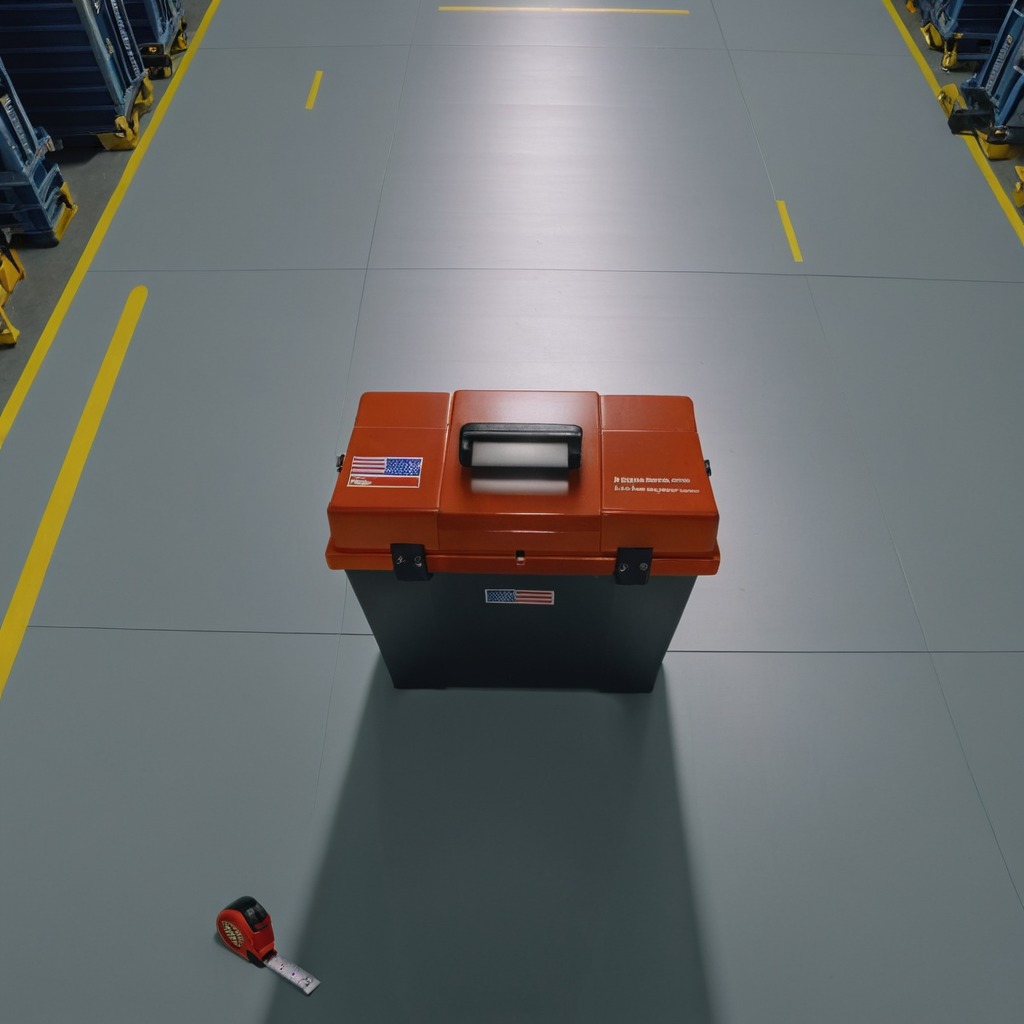
A measuring tape is lying on a toolbox surface in an airplane hangar workshop.